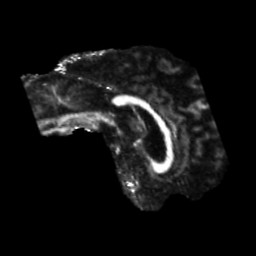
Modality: FA
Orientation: sagittal
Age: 63
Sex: male
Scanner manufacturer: siemens
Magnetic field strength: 3 T
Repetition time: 5.25 s
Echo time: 0.08 s